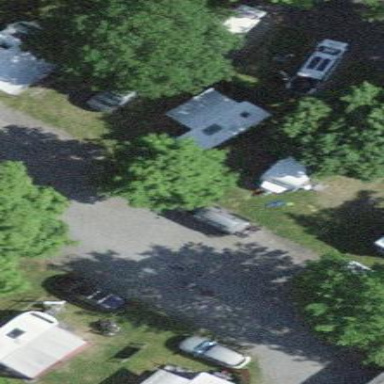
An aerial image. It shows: Camping pitch for tourists.